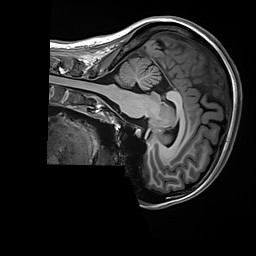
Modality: T1w
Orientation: sagittal
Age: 31
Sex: female
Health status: healthy
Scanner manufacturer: siemens
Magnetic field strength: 3 T
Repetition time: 2.5 s
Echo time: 0.00299 s